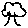
Label: tree